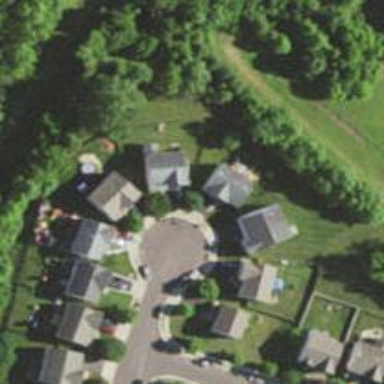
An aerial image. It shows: Residential house.